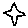
Label: star